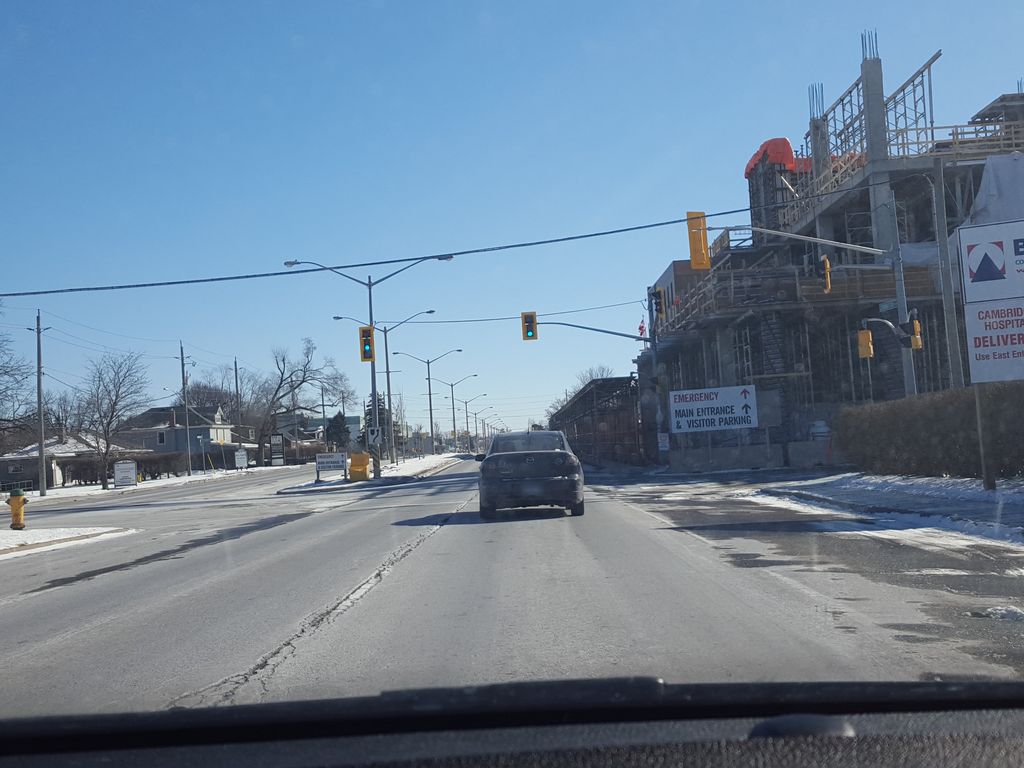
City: kitchener-waterloo